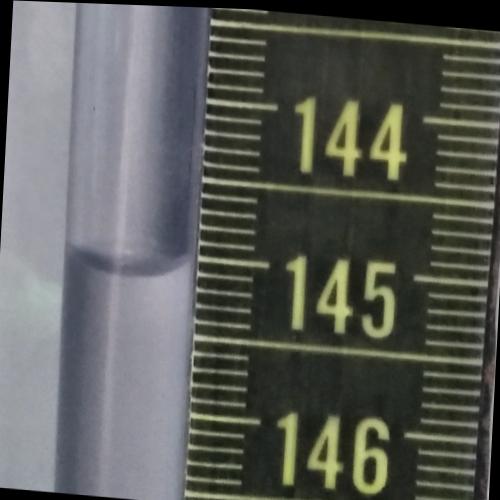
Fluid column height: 145.1 cm